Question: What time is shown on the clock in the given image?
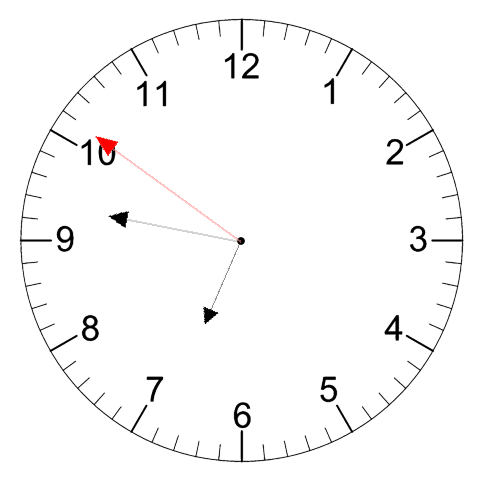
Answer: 06:46:51